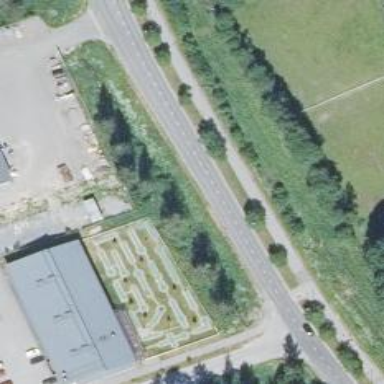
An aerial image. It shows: Miniature golf course.